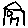
Label: house